Question: I've just tried to generate signed apk for one of my projects!
The project works good, but when I try to generate signed APK it shows me an error: 'Error: Expected resource of type drawable [ResourceType]'

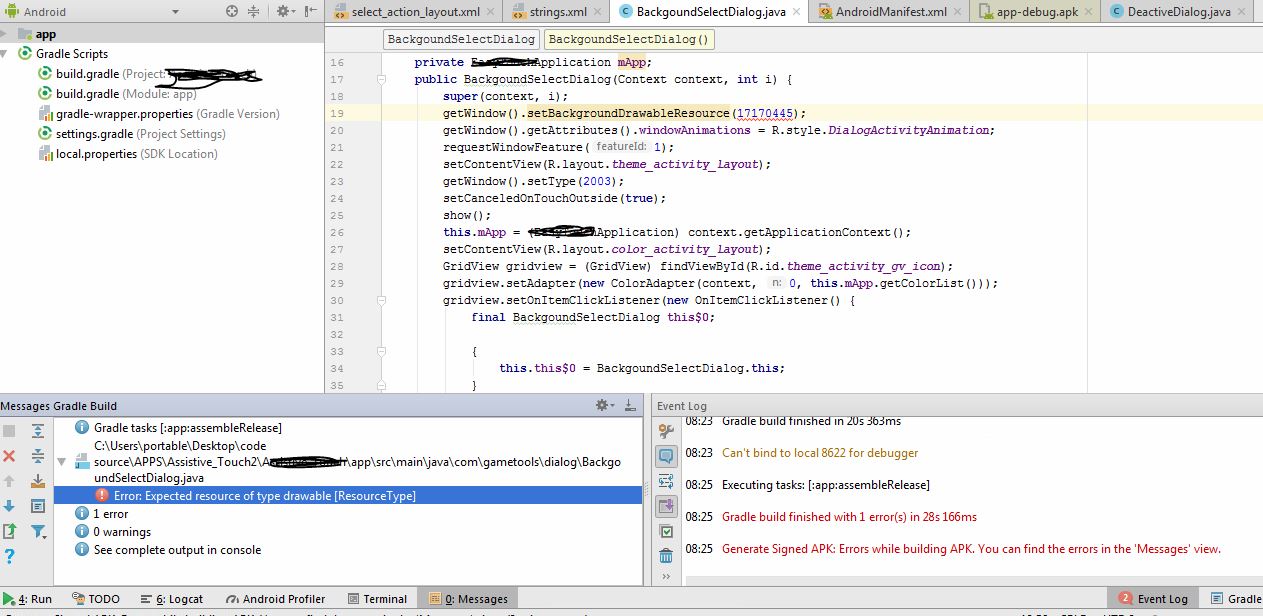
Answer: You need pass 'Drawable' in 'setBackgroundDrawable()' method instead of 'int' value
Like below code
'''
getWindow().setBackgroundDrawable(ContextCompat.getDrawable(this,R.drawable.ic_launcher_round));
'''